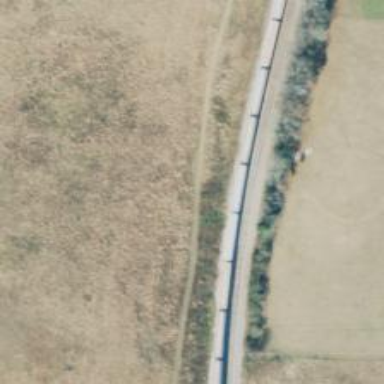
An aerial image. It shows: Railway siding for service.